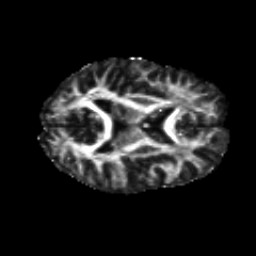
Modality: FA
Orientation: axial
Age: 24
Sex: female
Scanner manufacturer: siemens
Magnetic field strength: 3 T
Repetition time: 8.8 s
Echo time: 0.085 s